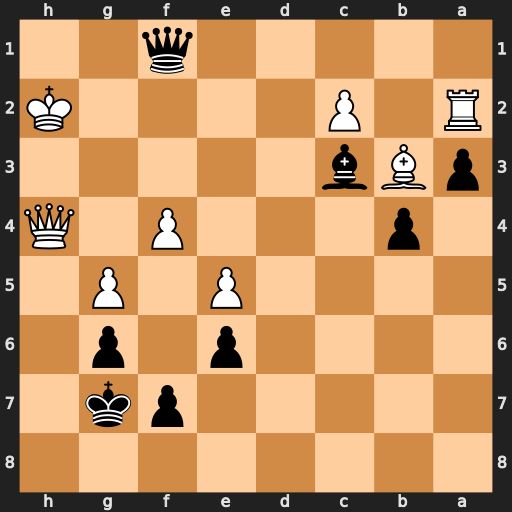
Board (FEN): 8/5pk1/4p1p1/4P1P1/1p3P1Q/pBb5/R1P4K/5q2
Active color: b
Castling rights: -
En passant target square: -
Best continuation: Bd2 Ra1 Bxf4+ Qxf4 Qxf4+